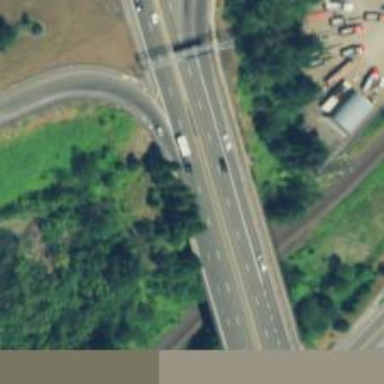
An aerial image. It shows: Trunk highway with expressway features.